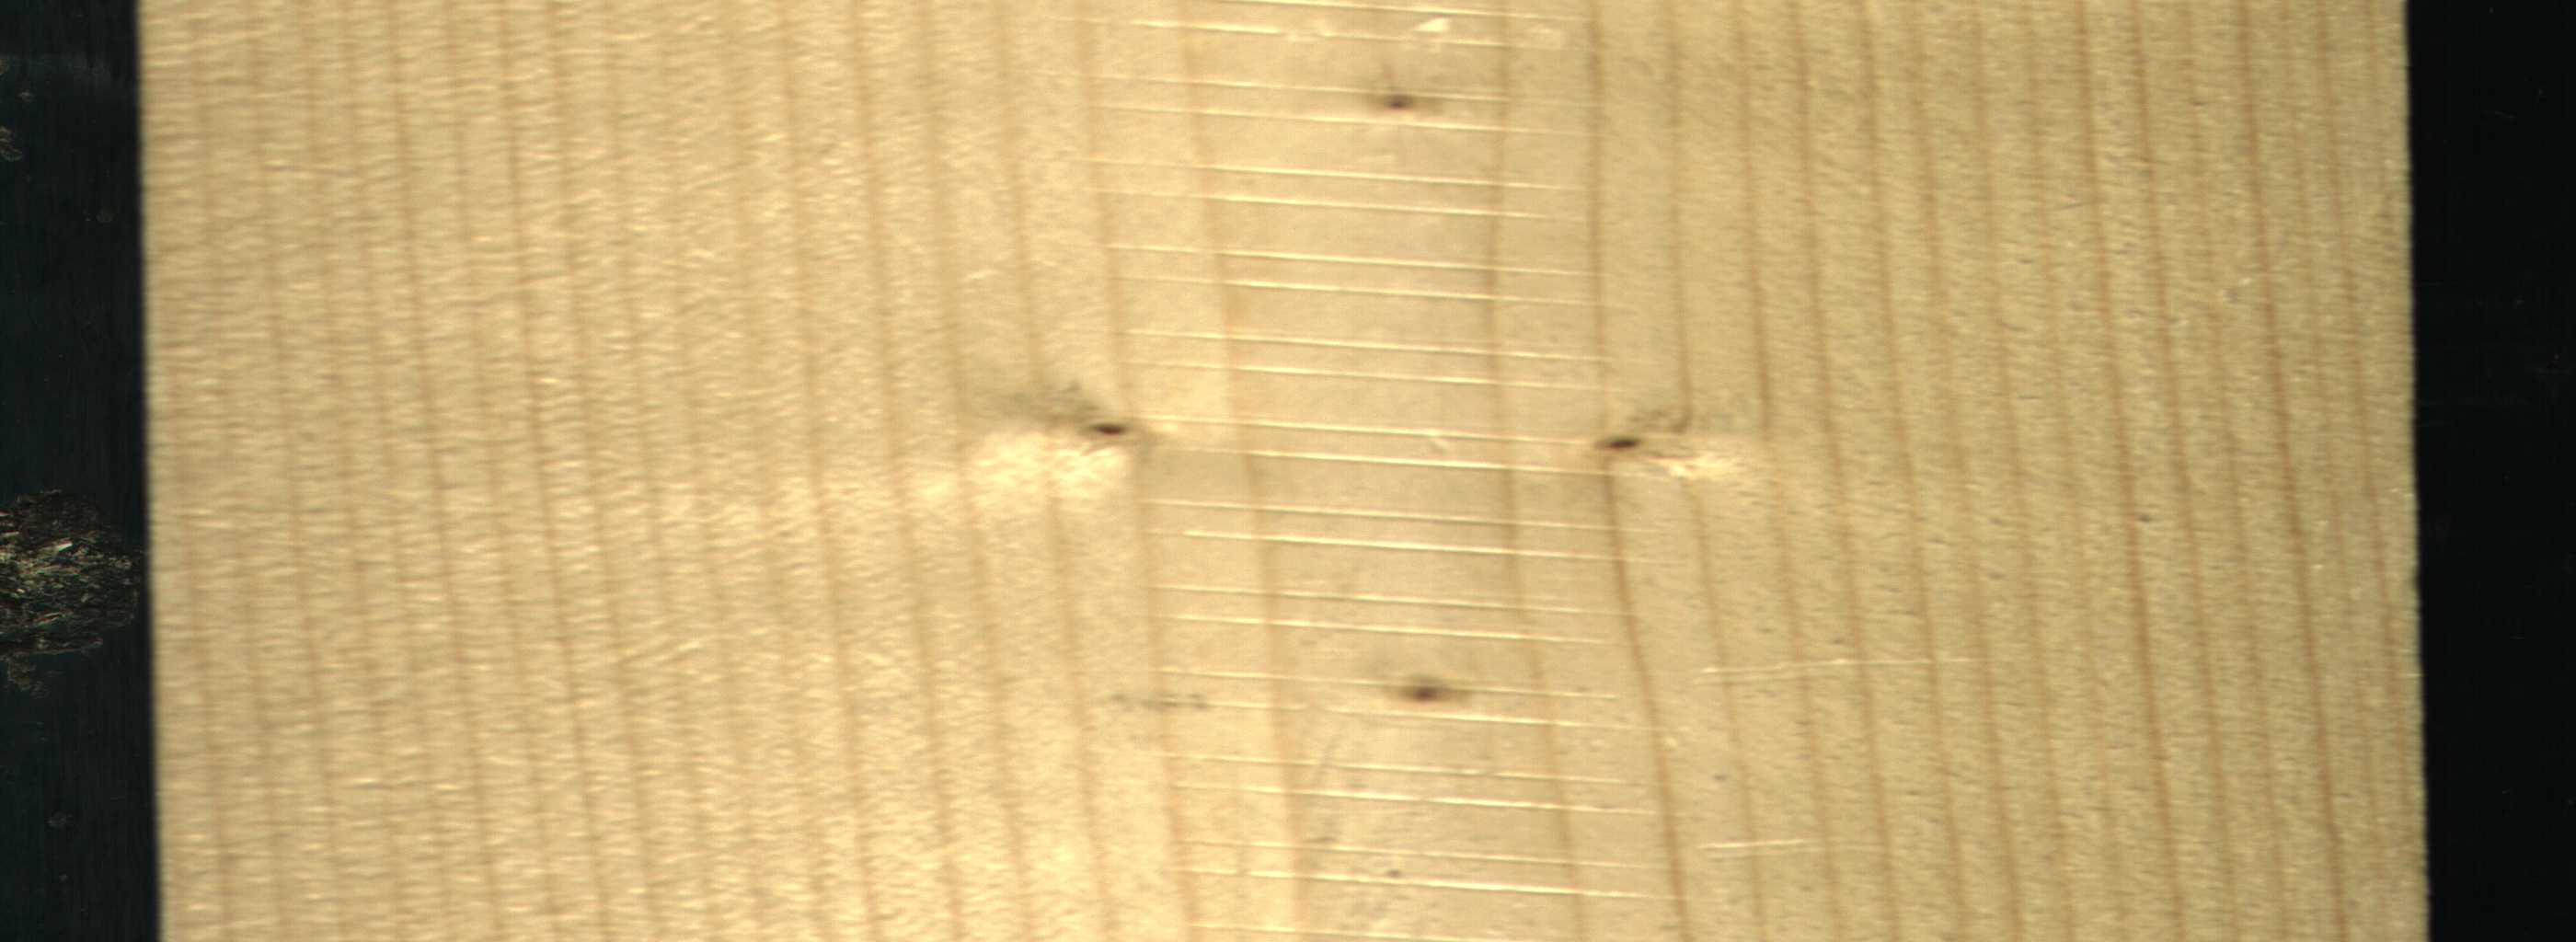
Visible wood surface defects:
Live_Knot
Live_Knot
Live_Knot
Live_Knot